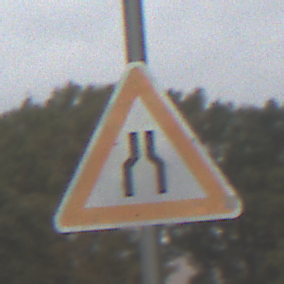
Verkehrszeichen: VerengteFahrbahn
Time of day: MorningAfternoon
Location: Outdoor (Nature)
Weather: Overcast
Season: NotSpecified
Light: Natural